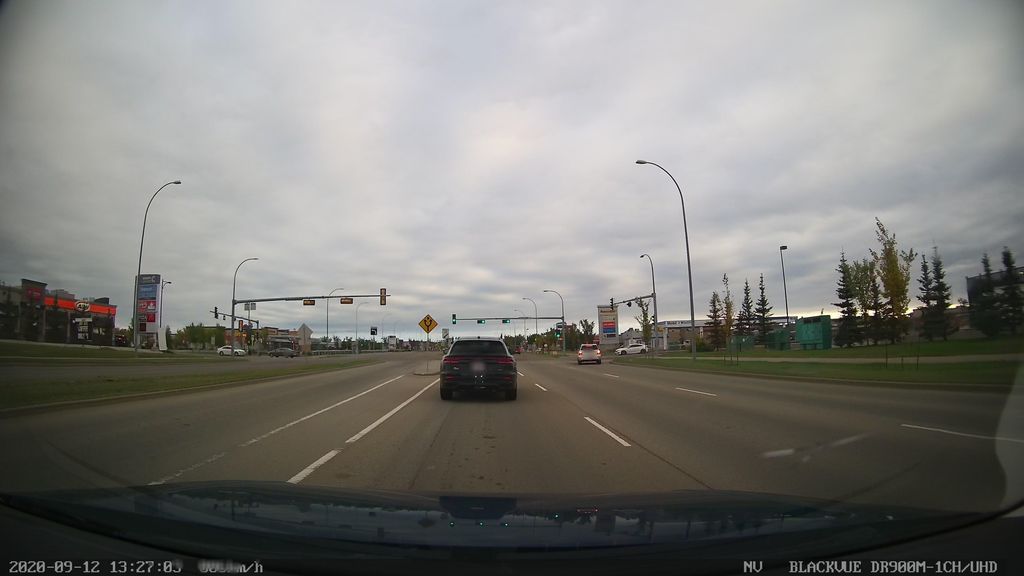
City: edmonton